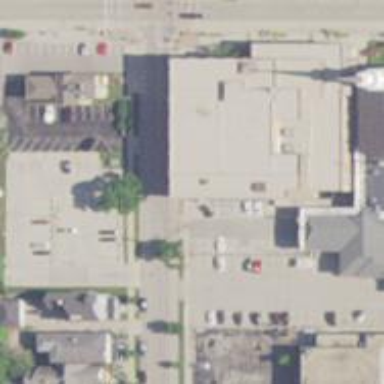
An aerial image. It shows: Office building.